Question: Jmx file is running on GUI but not showing any result in Listeners:

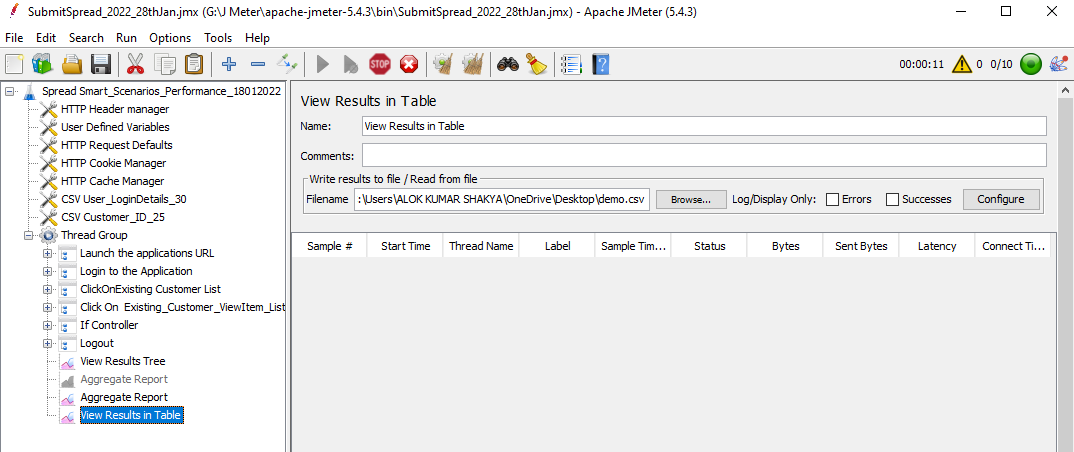
Answer: From the screenshot you sent, I can see that test is still running (11 sec) and there isn't any requests that got a proper response. What you can do:
- - - -